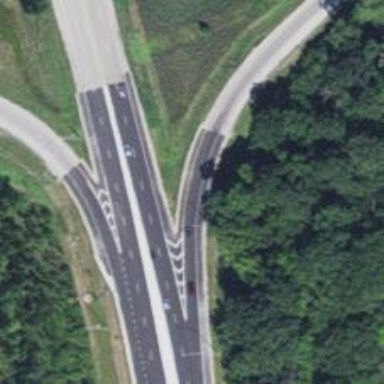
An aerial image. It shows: Trunk link highway.